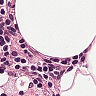
Metastatic tissue present: no